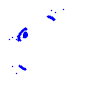
Particle: electron